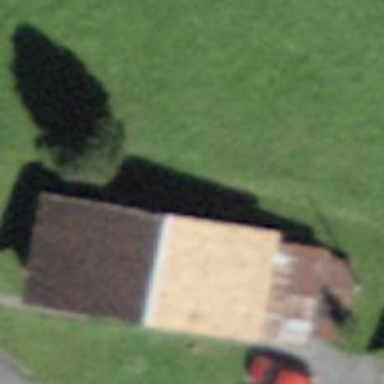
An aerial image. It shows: Barn.